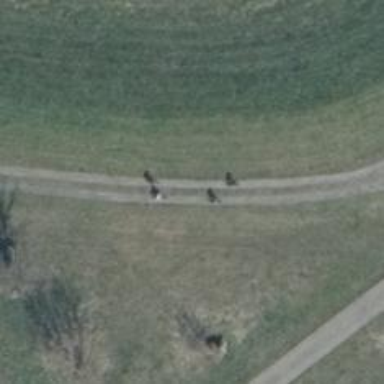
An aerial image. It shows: Well-maintained track road of grade 1.